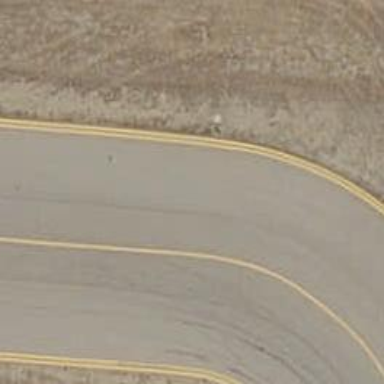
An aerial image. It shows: Image of taxiway at airport.